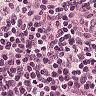
Metastatic tissue present: no